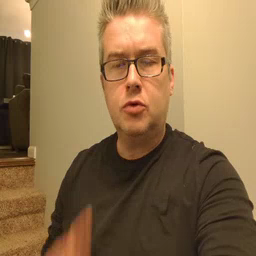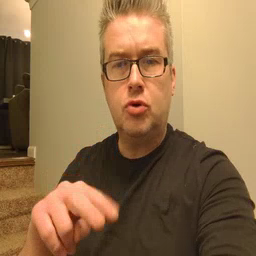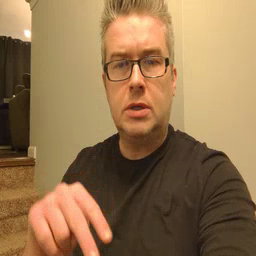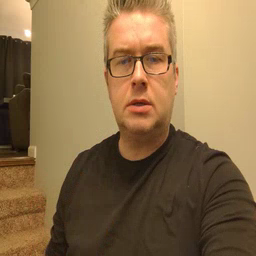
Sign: read